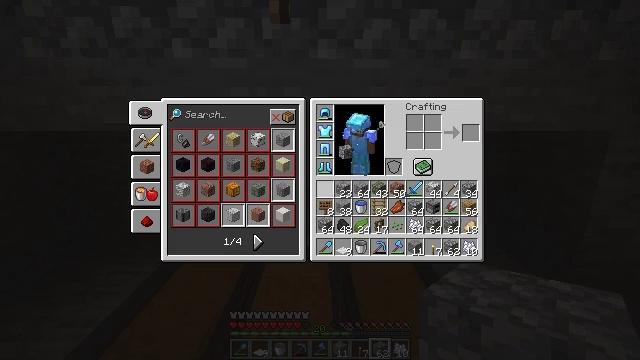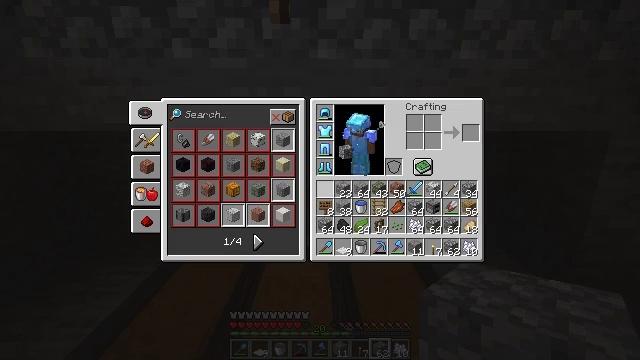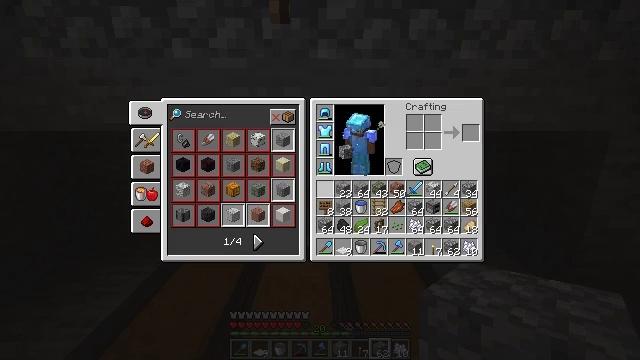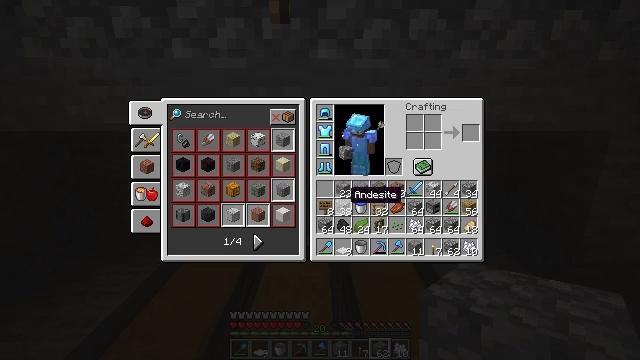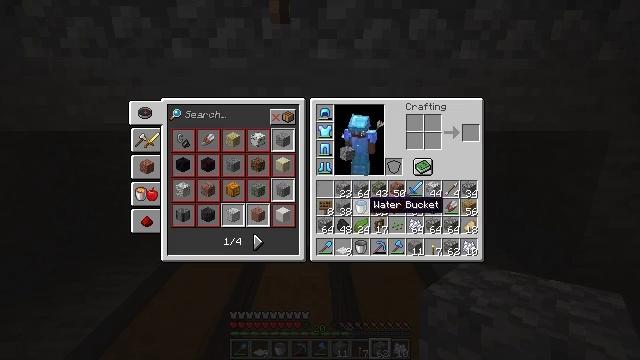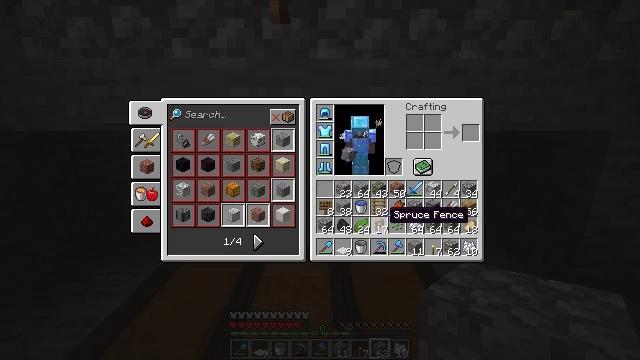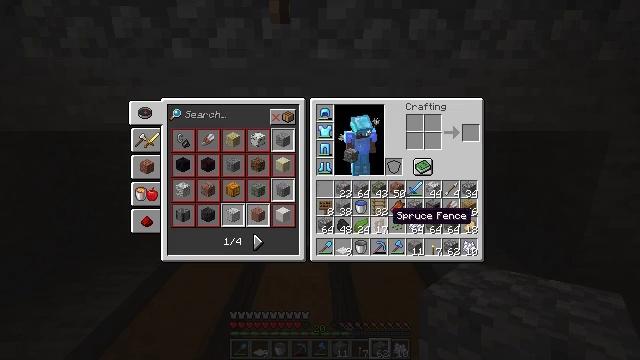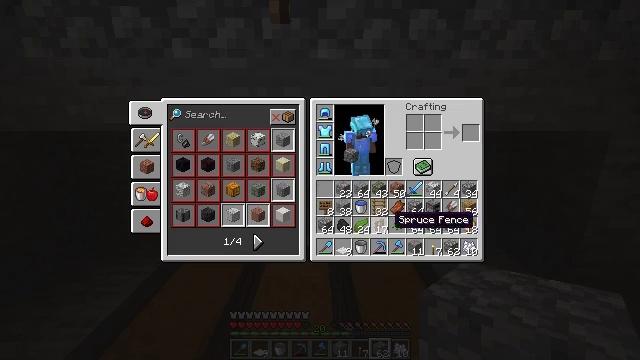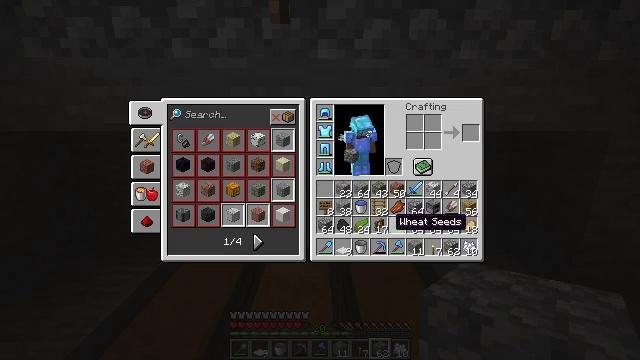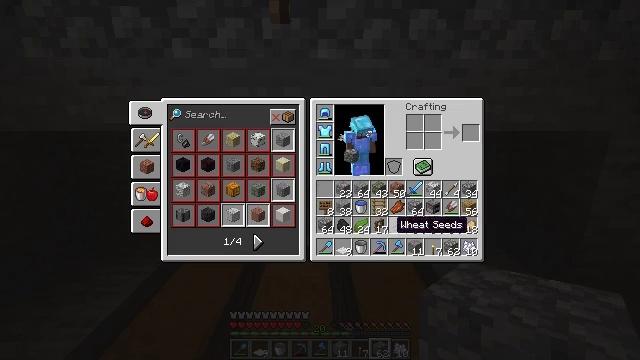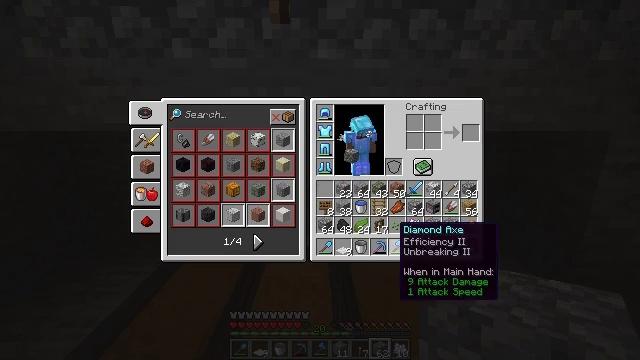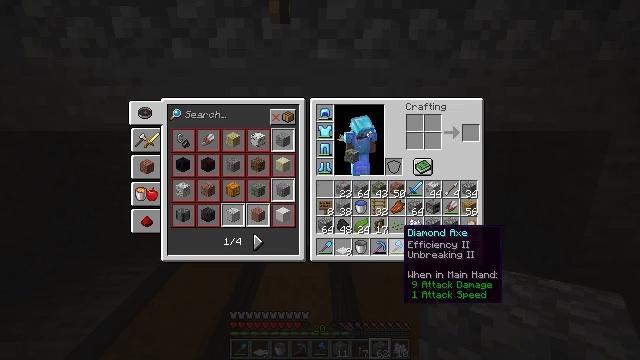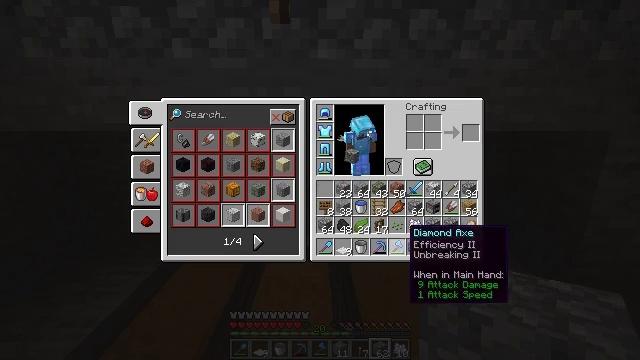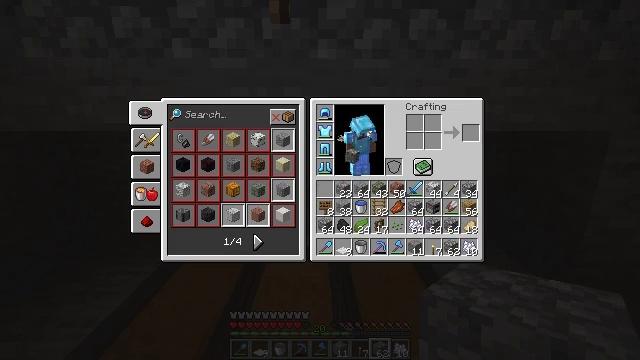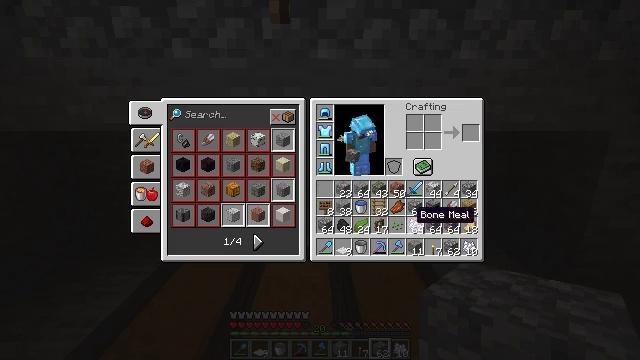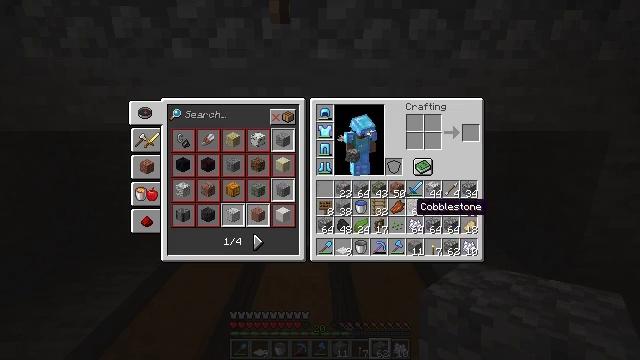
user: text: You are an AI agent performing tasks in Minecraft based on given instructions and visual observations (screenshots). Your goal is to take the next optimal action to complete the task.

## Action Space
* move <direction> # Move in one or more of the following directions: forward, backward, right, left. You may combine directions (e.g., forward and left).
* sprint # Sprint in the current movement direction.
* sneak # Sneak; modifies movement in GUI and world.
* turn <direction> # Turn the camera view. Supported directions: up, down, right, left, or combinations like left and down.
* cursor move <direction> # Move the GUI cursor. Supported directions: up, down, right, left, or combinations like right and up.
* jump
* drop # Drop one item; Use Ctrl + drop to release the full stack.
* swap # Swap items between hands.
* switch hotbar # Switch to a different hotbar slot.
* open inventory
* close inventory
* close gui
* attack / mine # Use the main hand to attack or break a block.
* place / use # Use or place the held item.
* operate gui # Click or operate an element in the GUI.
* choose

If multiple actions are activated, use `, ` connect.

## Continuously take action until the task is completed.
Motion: motion action
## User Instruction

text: Kill a skeleton.
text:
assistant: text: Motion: open inventory
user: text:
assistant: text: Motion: cursor move down
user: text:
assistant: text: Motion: cursor move right and down
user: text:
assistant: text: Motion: cursor move right and down
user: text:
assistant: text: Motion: cursor move right and down
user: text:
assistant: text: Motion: no_op
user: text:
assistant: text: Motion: no_op
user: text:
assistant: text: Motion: no_op
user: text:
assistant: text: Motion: no_op
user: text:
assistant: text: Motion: no_op
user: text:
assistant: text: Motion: no_op
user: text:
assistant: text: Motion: no_op
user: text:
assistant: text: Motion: cursor move up
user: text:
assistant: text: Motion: cursor move up
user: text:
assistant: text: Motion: cursor move up
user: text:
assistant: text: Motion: cursor move up
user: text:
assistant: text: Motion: no_op
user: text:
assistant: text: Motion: no_op
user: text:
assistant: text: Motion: no_op
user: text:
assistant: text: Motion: no_op
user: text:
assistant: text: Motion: no_op
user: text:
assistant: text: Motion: no_op
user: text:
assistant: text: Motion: no_op
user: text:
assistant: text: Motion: operate gui
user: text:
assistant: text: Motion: cursor move down, operate gui
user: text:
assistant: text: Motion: cursor move down
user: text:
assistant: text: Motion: cursor move down
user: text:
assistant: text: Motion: no_op
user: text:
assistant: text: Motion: no_op
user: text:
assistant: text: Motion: no_op